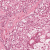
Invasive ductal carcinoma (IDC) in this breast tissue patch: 0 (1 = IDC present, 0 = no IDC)